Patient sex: M
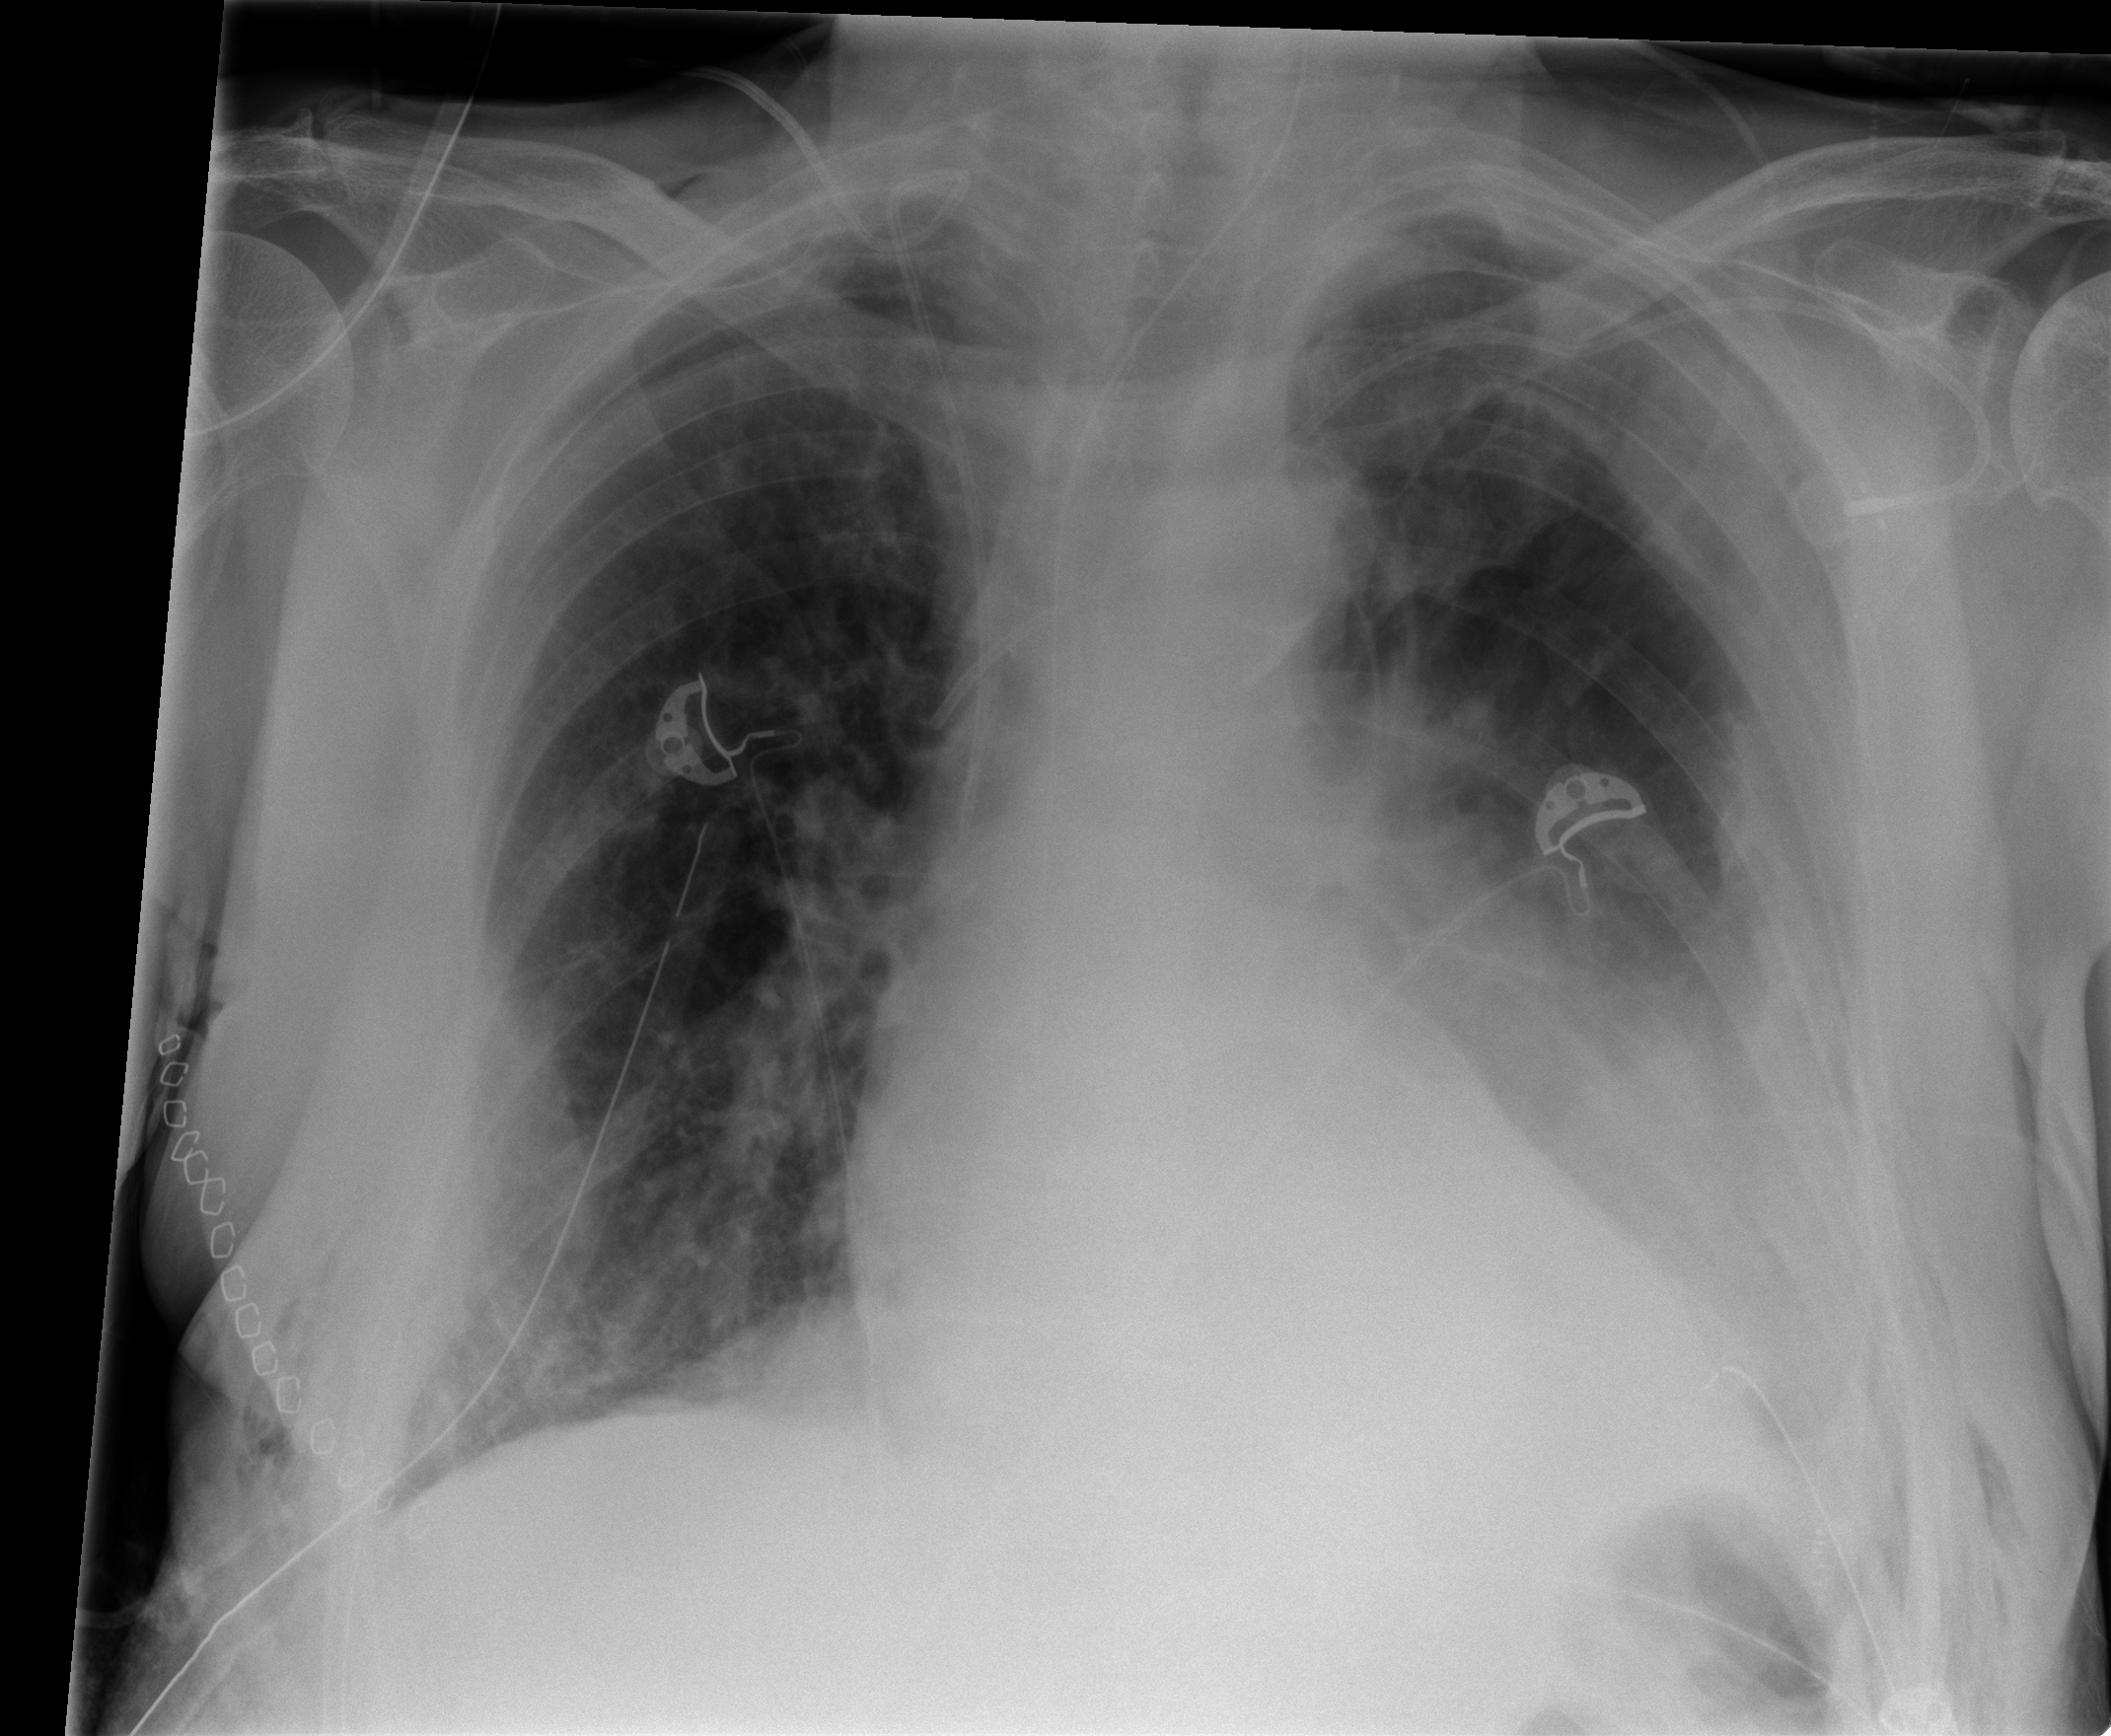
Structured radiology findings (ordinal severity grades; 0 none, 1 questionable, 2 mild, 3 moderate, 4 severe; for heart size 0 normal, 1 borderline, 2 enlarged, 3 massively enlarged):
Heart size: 0
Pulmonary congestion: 0
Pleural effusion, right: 0
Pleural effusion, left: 2
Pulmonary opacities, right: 0
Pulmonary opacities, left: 1
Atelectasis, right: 2
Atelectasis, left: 2